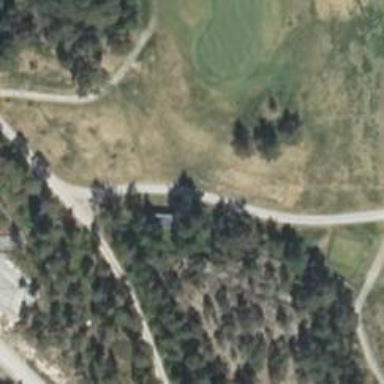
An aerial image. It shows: Pathway for golfing.